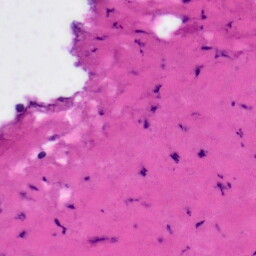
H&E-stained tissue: Tonsil